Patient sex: F
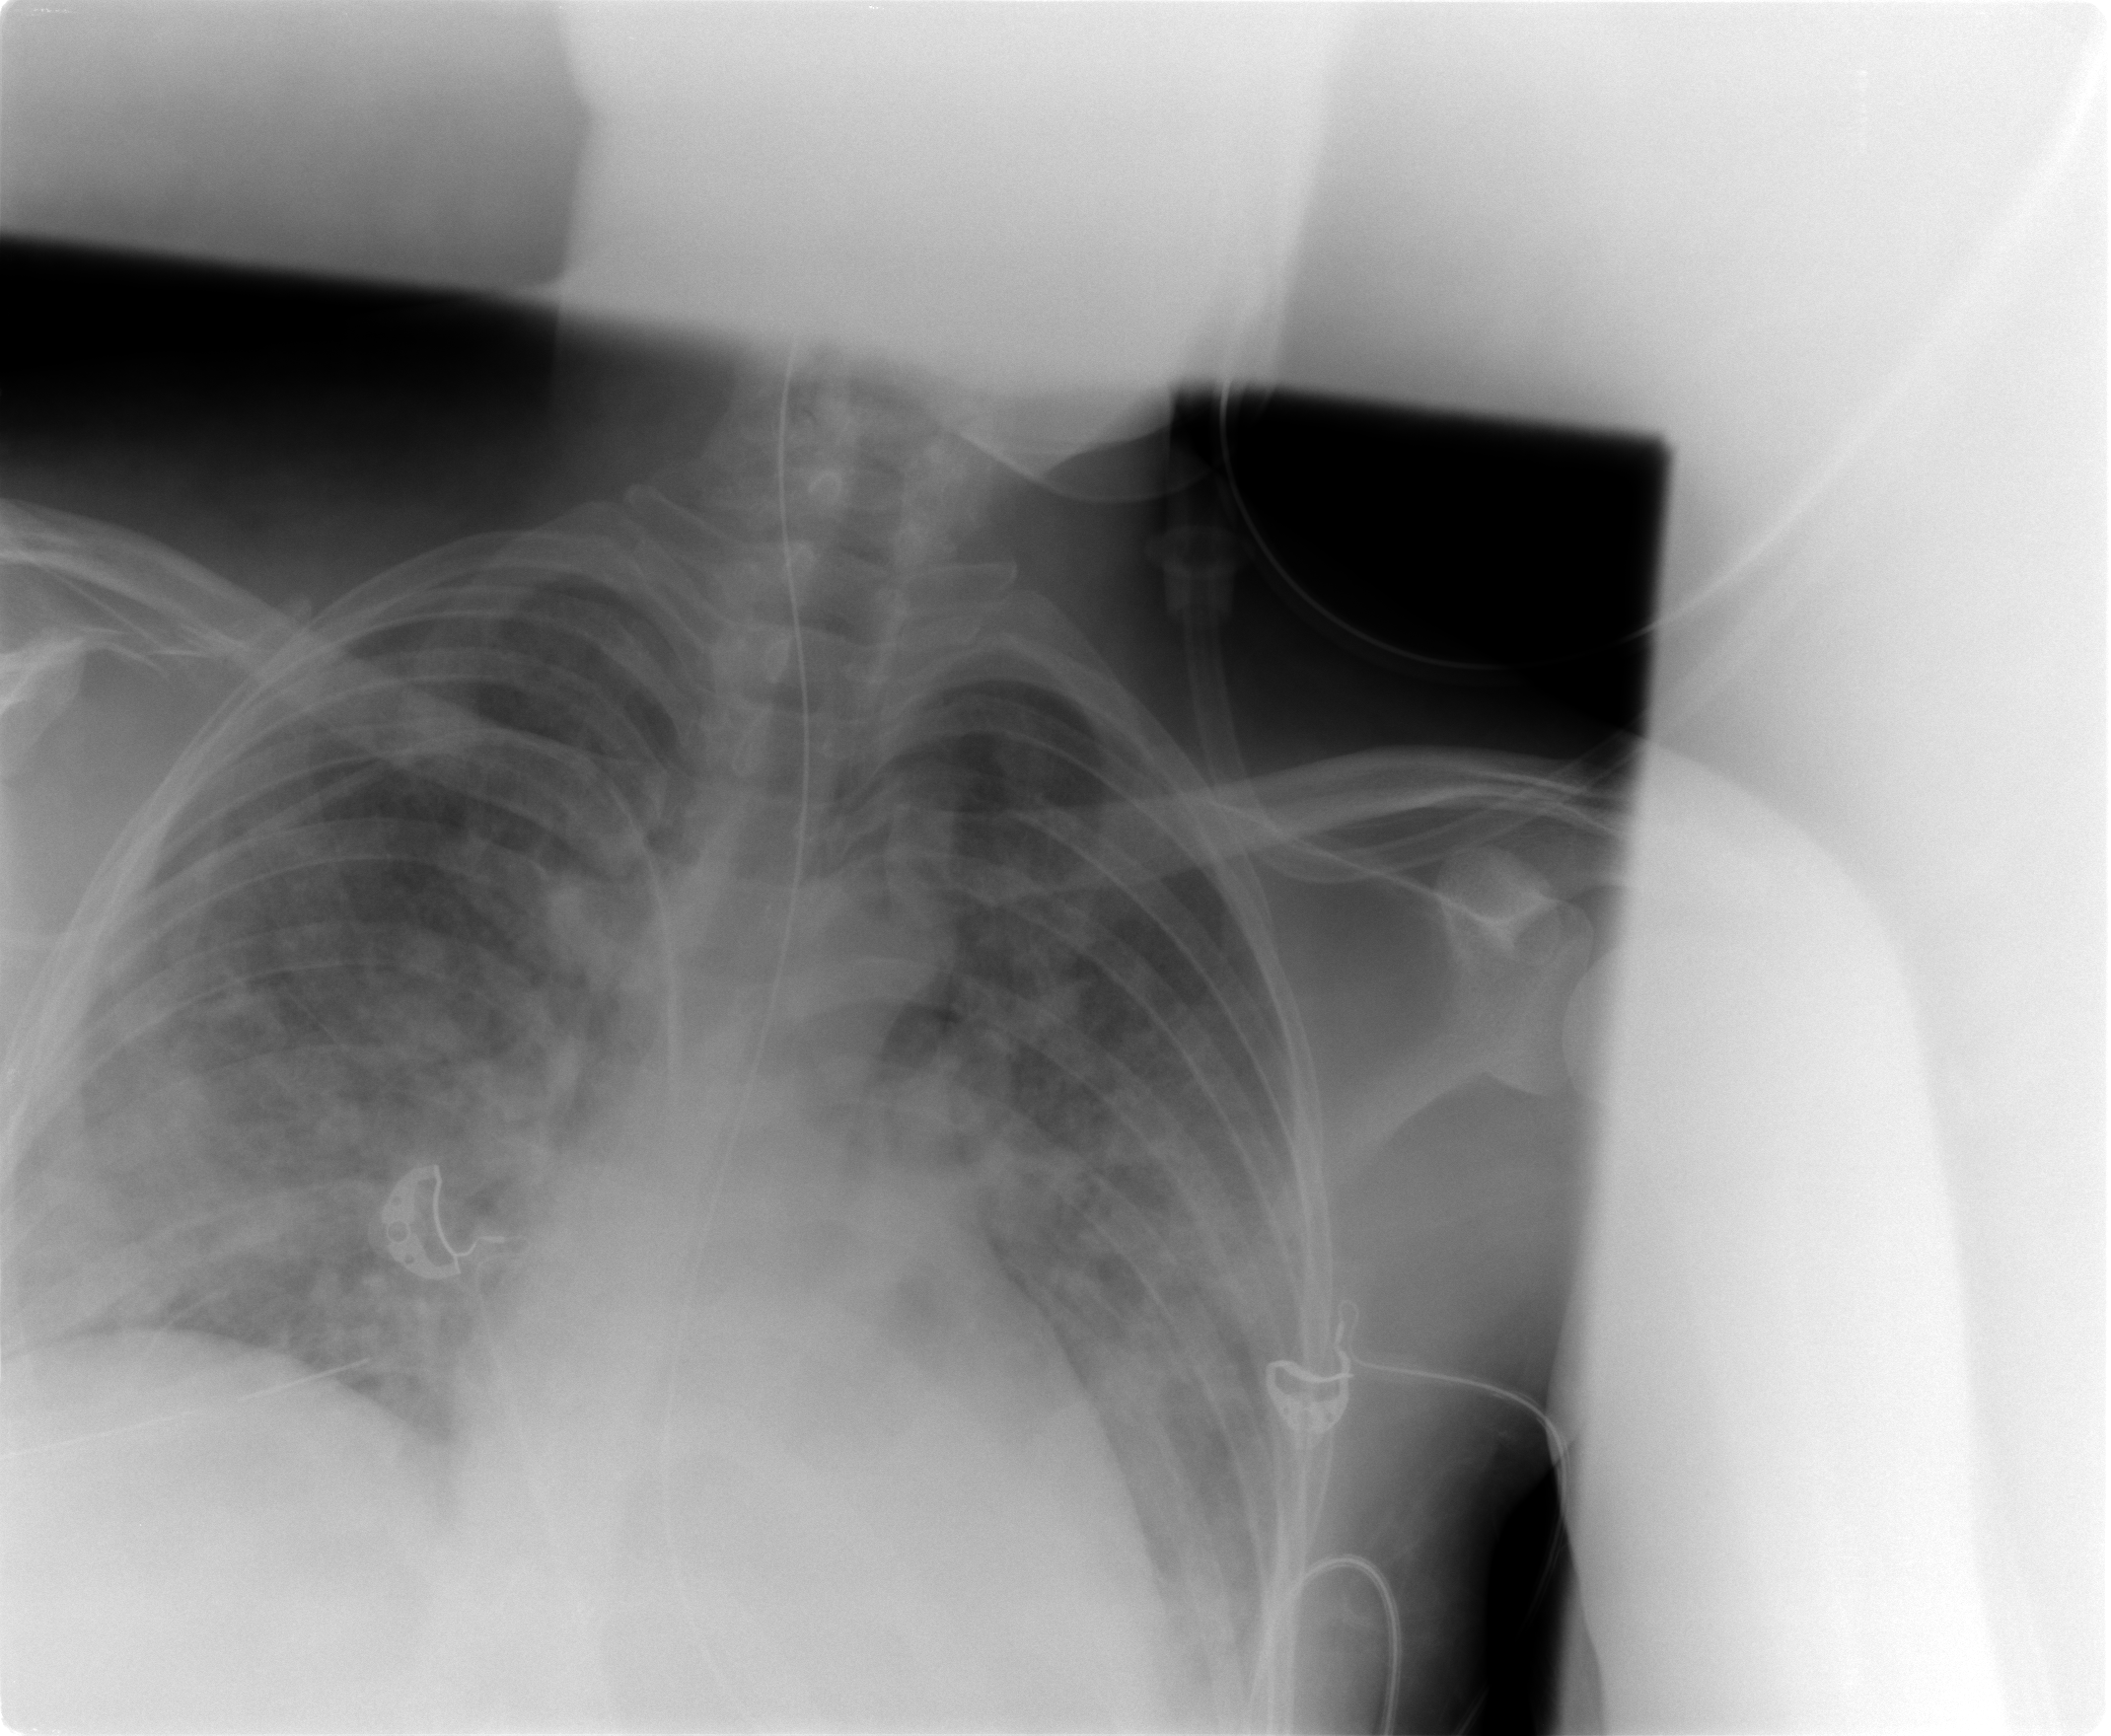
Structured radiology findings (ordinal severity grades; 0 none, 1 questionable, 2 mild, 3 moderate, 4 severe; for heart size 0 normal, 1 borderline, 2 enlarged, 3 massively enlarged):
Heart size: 0
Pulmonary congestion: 0
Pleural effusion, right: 2
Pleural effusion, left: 1
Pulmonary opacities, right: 4
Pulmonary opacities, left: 3
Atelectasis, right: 2
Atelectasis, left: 2